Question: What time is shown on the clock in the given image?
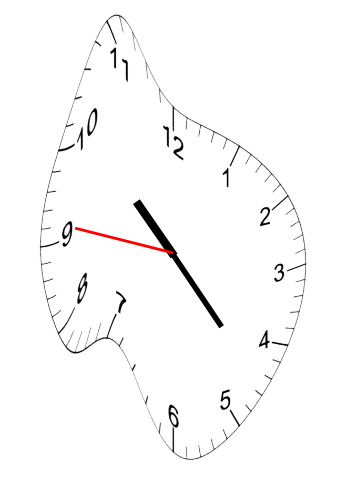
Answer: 10:22:46